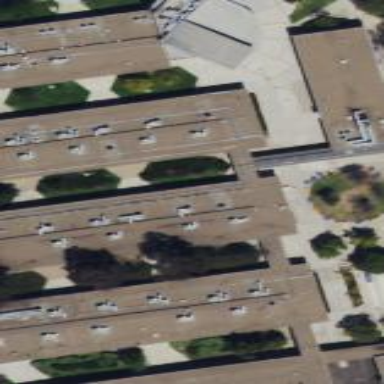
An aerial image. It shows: Education building.